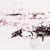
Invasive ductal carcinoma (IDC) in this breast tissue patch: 0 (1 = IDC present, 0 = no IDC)